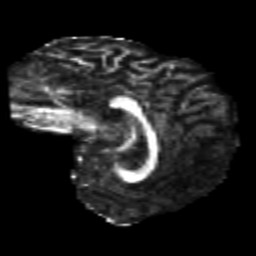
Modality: FA
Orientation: sagittal
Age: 23
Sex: female
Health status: healthy
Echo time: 0.074 s